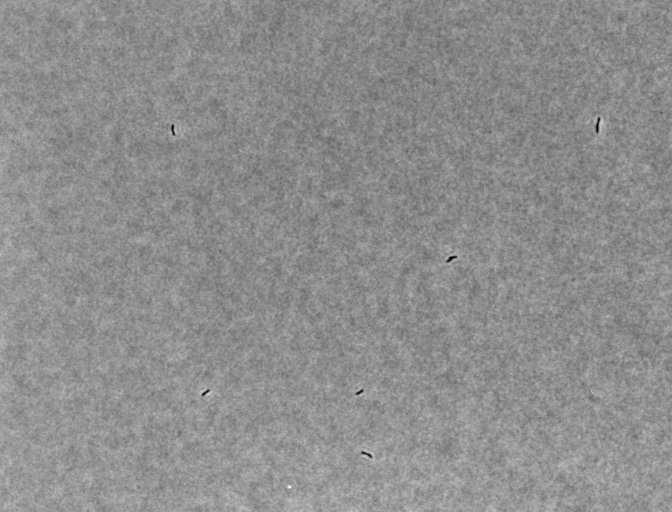
Phase contrast microscopy, 20x objective, 3 h incubation